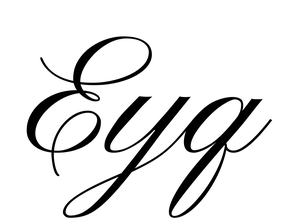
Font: PinyonScript-Regular